Question: I'm looking for a way to disable the "More results:" on the properties dialog of my Eclipse RCP plug-in (based on Eclipse 3.6.1).
Here is an example of what I'm trying to get rid of (not the exact properties).
I thought I had seen something about this a while ago, but can't find it anymore.
The 'showSearchDescription' option looked promising, so I added
'org.eclipse.help.base/showSearchDescription=false' to my plugin_customization.ini file, but that made no difference.

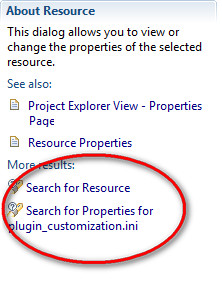
Answer: The code for this is in 'org.eclipse.help.ui.internal.views.ContextHelpPart'. The statement that controls the inclusion of 'More results' is:
'''
if (!RelatedTopicsPart.isUseDynamicHelp() && searchTerms != null && searchTerms.length > 0)
'''
'searchTerms' is the help data that was requested, so I think it will always be non-null and the length > 0.
'RelatedTopicsPart.isUseDynamicHelp()' tests an undocumented preference, but will cause other things to be shown on the dialog if it is changed (the preference is 'org.eclipse.help.base/show_dynamic_help').
So I don't think you will be able to turn of this section.